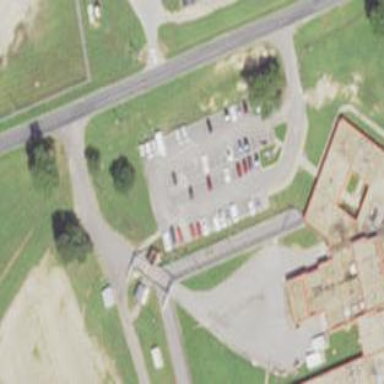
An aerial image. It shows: Parking area with surface.